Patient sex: F
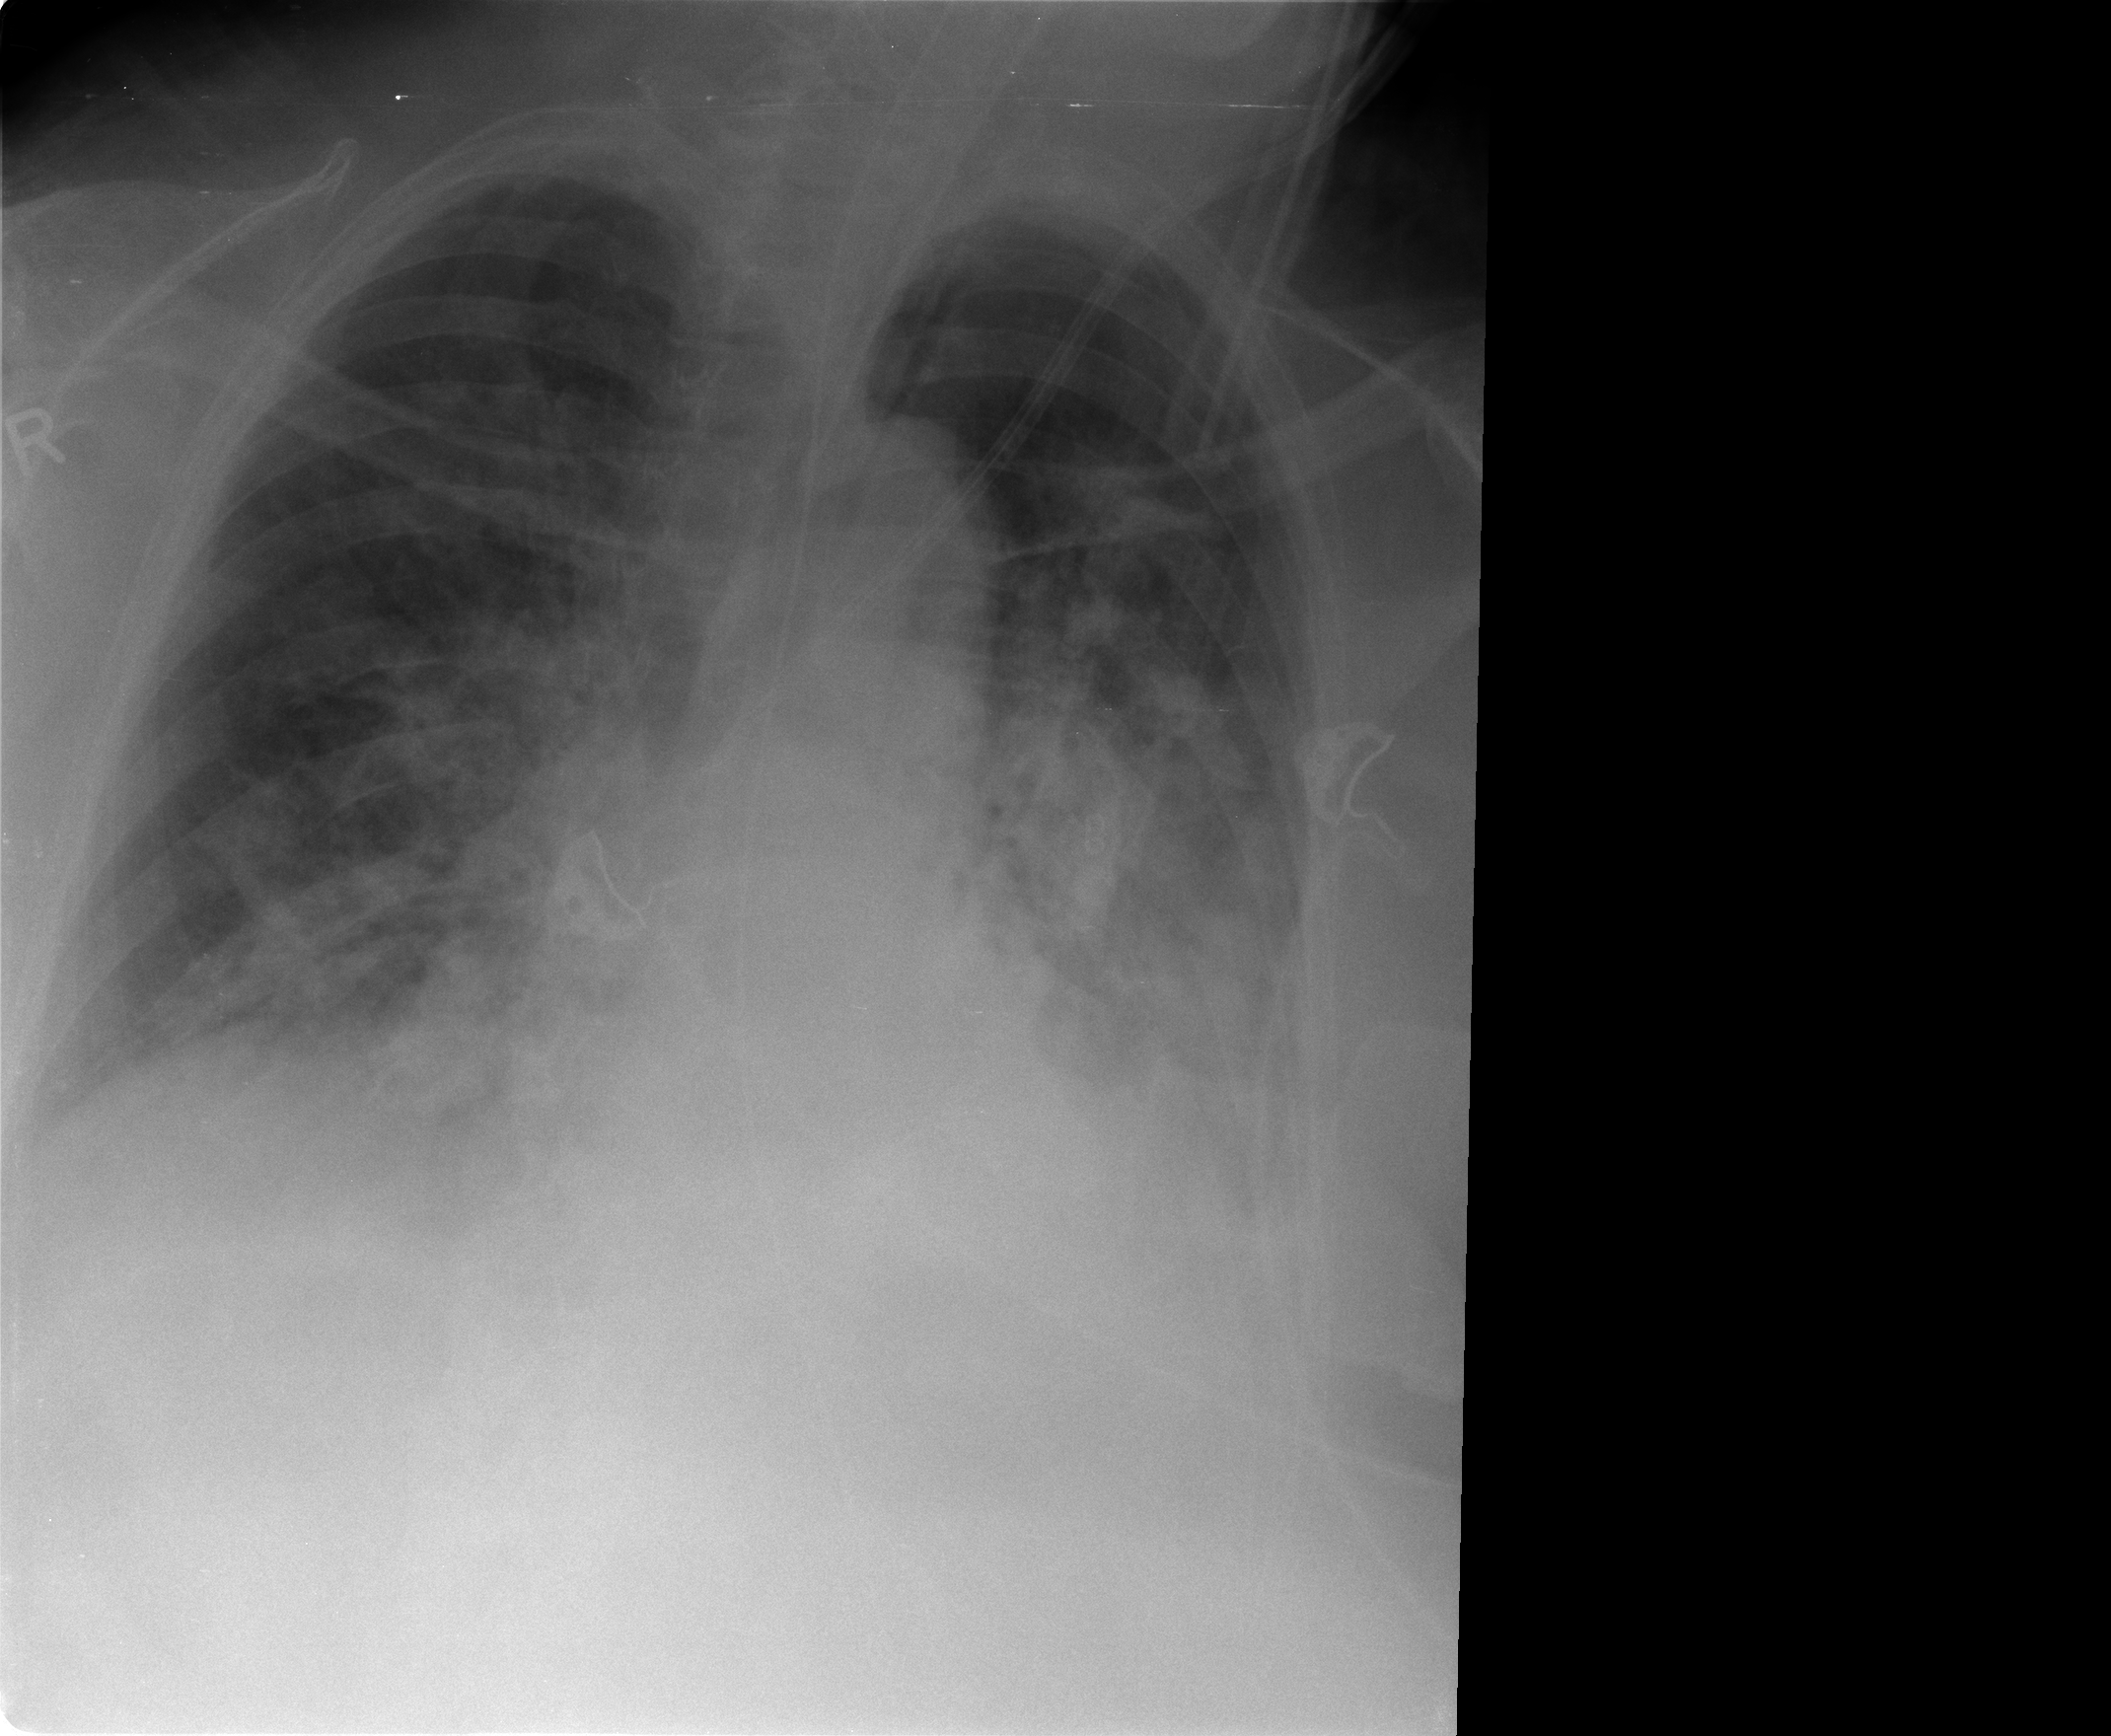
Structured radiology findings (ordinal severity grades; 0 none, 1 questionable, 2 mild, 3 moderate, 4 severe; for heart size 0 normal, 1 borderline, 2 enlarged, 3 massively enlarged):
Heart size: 0
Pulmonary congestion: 2
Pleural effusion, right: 2
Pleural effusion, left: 2
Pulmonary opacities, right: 2
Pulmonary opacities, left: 2
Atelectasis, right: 2
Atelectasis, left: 2